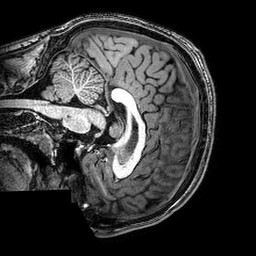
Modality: T1w
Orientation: sagittal
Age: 23
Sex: male
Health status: healthy
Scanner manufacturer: philips
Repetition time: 0.008194 s
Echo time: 0.00376 s